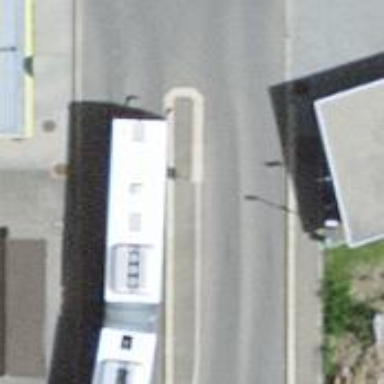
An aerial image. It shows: Bus stop with designated stop position for public transport.